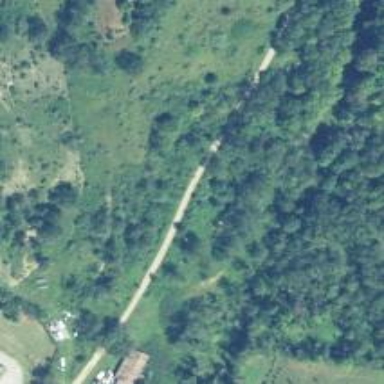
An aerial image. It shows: Driveway leading to service road.